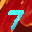
Label: 7